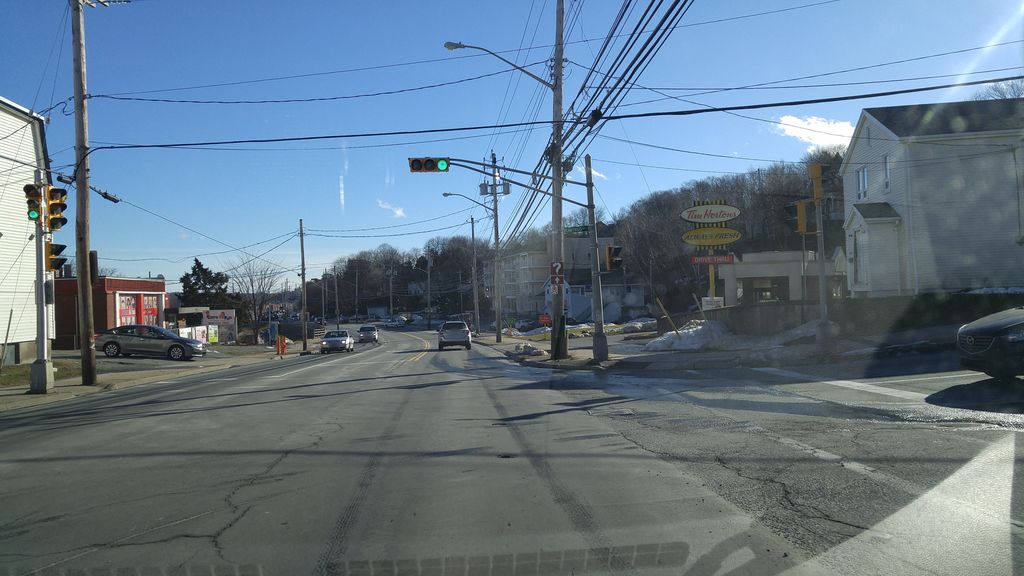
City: halifax